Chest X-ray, PA view. Patient: 56 years old, sex M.
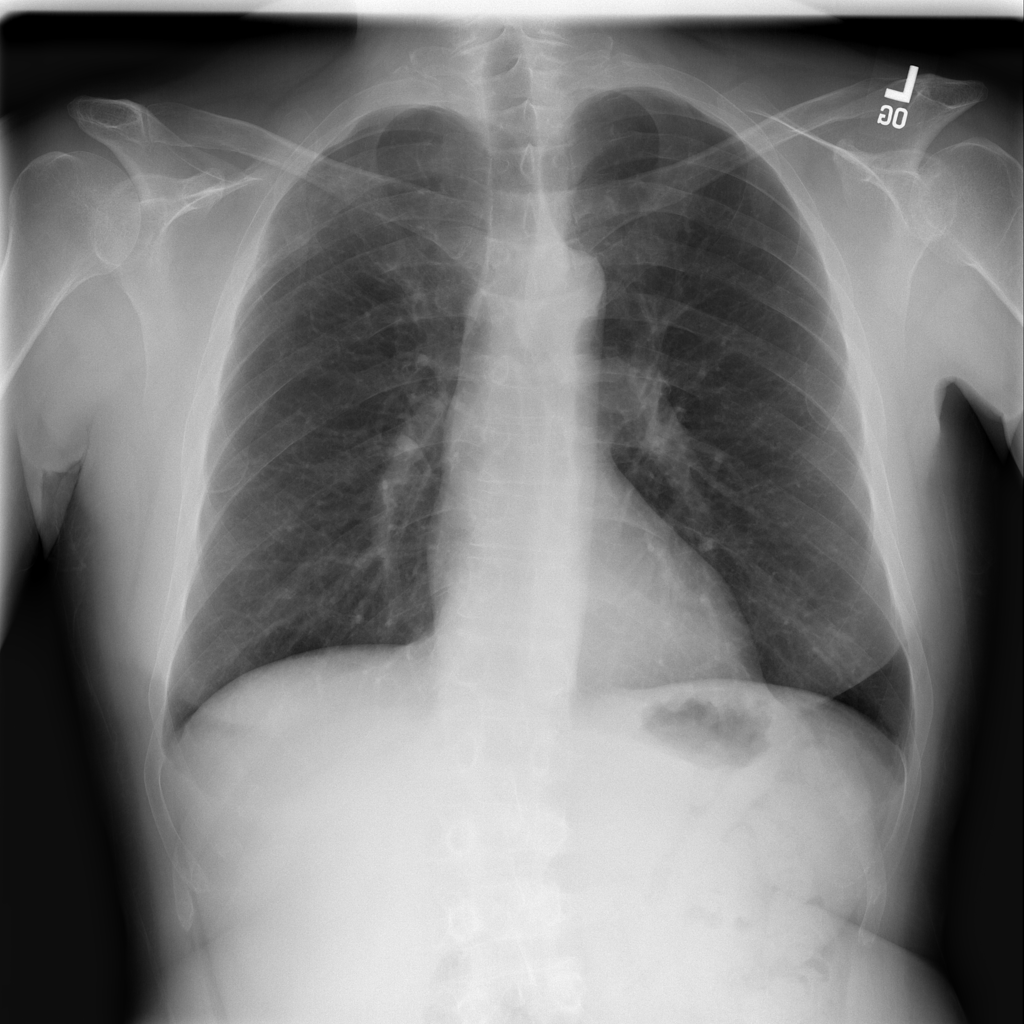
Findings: No Finding